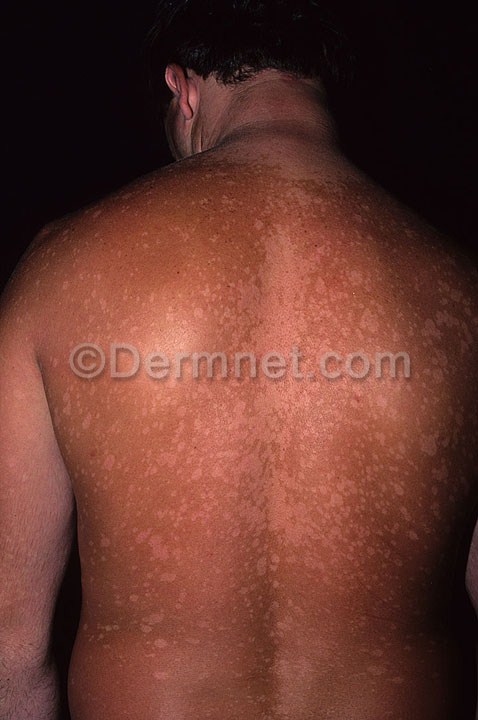
Disease: Tinea Ringworm Candidiasis and other Fungal Infections